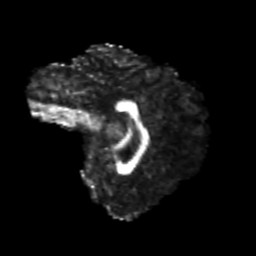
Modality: FA
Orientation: sagittal
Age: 20
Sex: female
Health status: healthy
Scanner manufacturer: philips
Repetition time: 7.389 s
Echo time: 0.08599 s